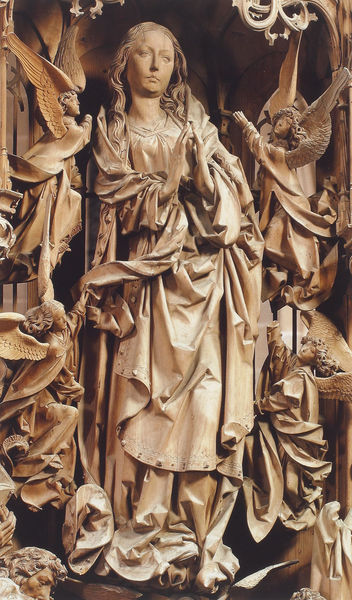
Titel: Creglingen, Herrgottskirche, Fronleichnams-Altar
Künstler: Tilman Riemenschneider
Standort: Creglingen, Herrgottskirche (EU - D - BW)
Schlagwörter: flügel, frau, geste, haar, holz, kleid, mund, falten, mensch, hände, natur, kirche, gewand, haare, mantel, gotik, kinn, locken, zart, engel, skulptur, statue, relief, gefaltet, detail, ornamente, verzierung, faltenwurf, plastik, beten, gebet, altar, schnitzerei, gestus, heilige, maria, magdalena, betend, gloriole, marie, sakral, himmelfahrt, schnitzkunst, wehend, nischenfigur, riemenschneider, skultpr, mantelsaum